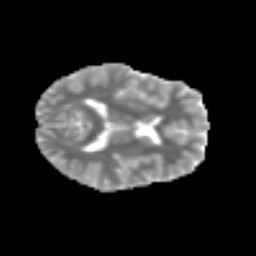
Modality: MD
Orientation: axial
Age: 31
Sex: female
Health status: ill
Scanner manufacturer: siemens
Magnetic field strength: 3 T
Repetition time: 8.7 s
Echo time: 0.11 s